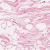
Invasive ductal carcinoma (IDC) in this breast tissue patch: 0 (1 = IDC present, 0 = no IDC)